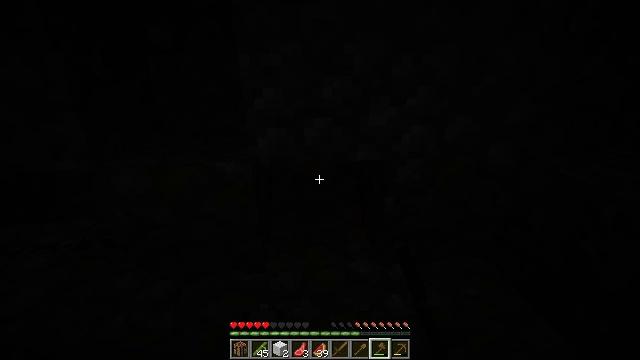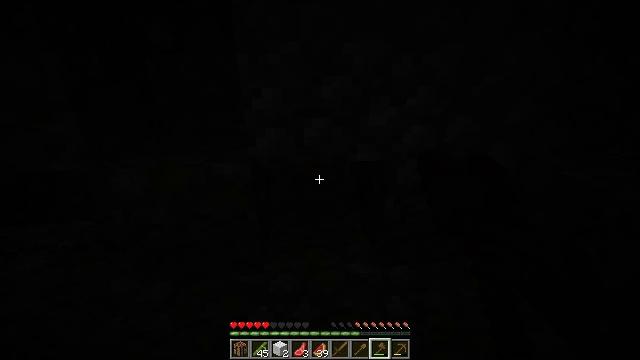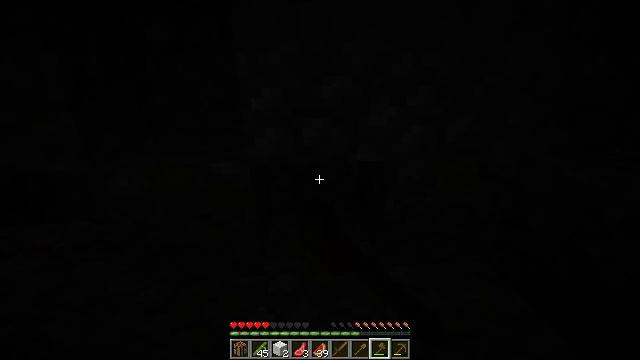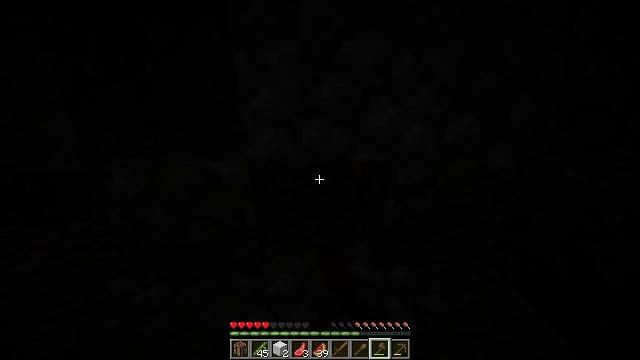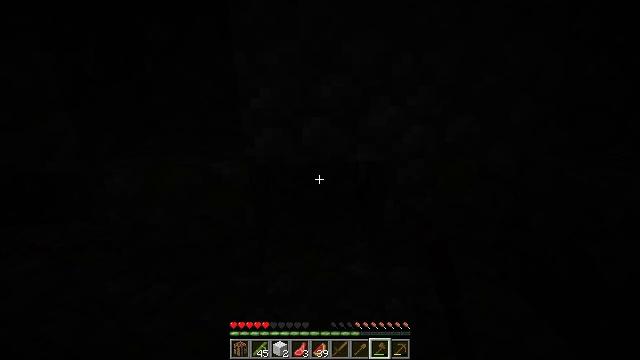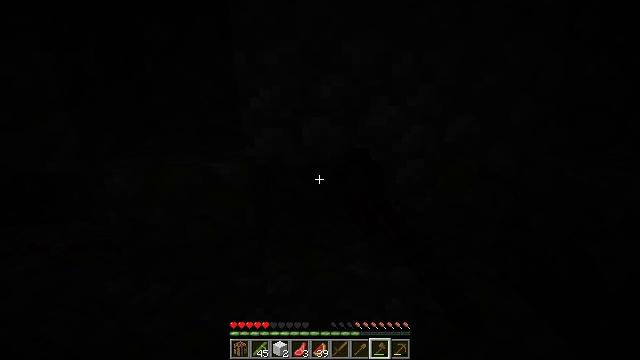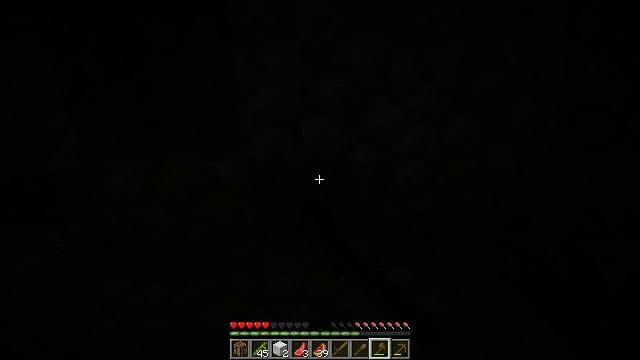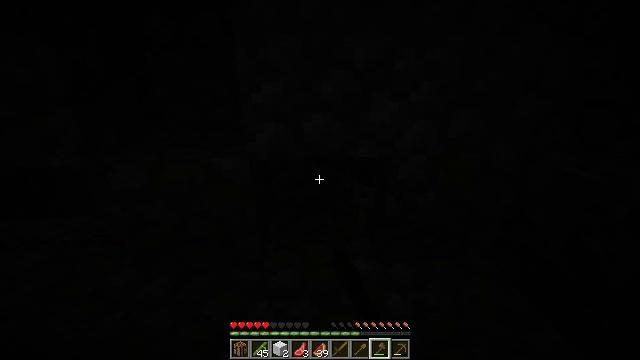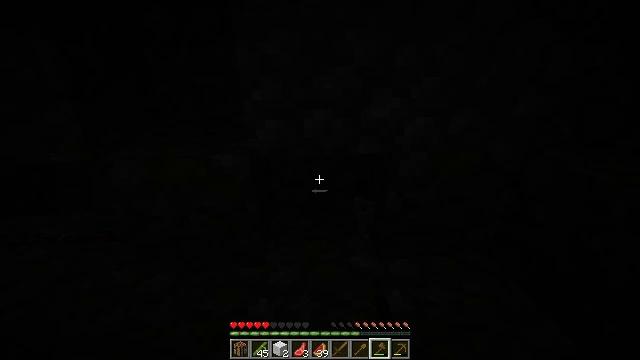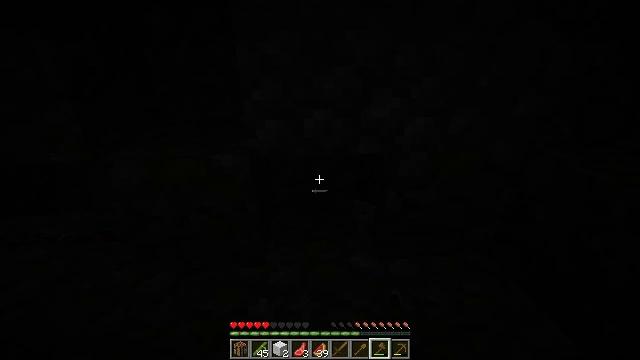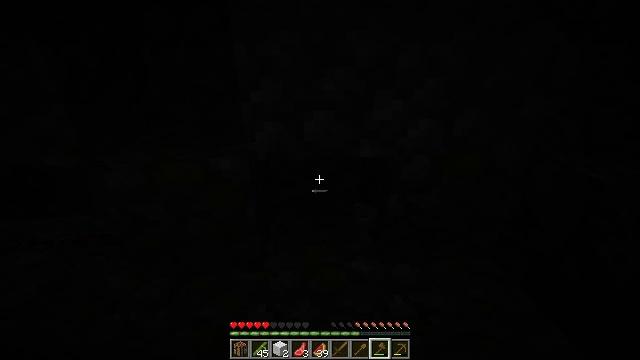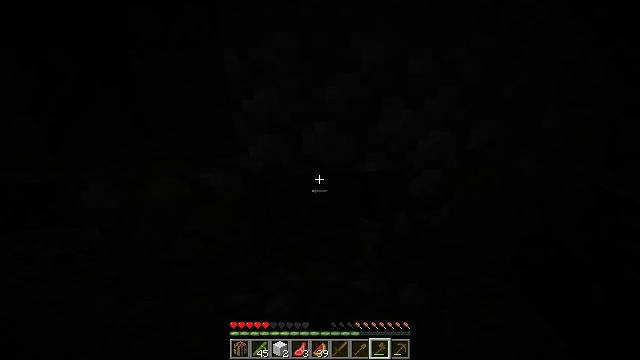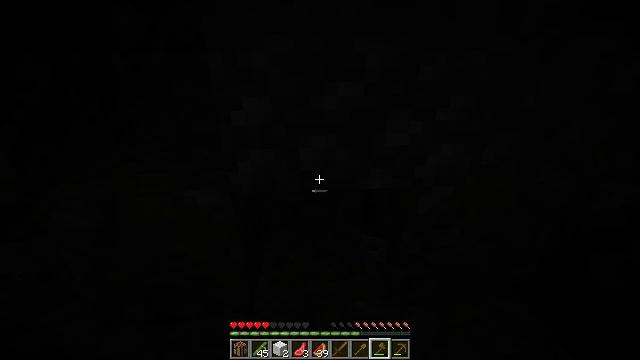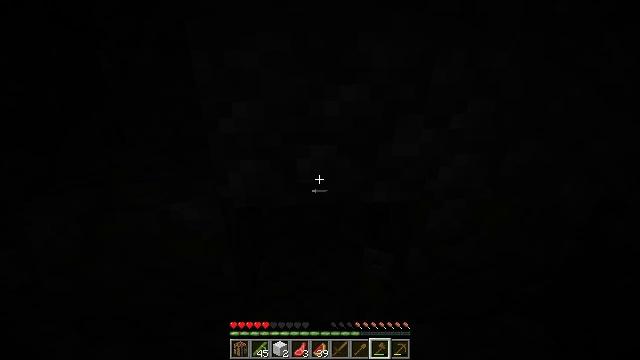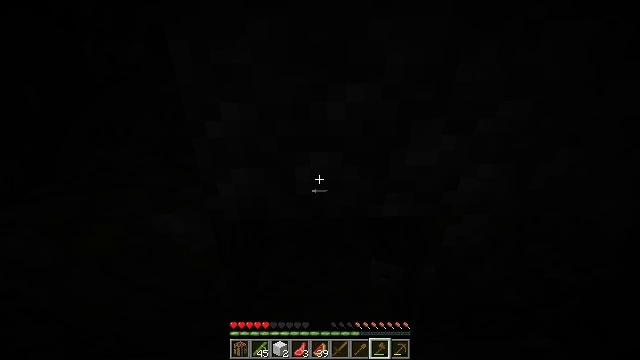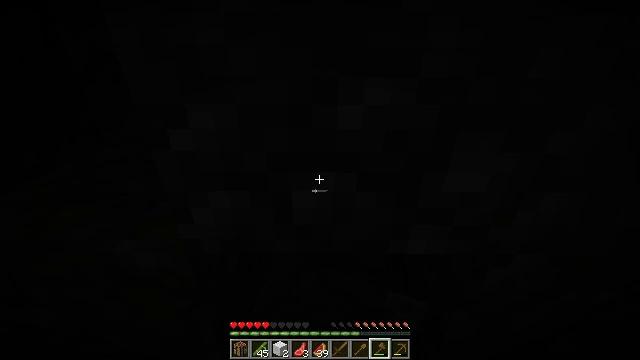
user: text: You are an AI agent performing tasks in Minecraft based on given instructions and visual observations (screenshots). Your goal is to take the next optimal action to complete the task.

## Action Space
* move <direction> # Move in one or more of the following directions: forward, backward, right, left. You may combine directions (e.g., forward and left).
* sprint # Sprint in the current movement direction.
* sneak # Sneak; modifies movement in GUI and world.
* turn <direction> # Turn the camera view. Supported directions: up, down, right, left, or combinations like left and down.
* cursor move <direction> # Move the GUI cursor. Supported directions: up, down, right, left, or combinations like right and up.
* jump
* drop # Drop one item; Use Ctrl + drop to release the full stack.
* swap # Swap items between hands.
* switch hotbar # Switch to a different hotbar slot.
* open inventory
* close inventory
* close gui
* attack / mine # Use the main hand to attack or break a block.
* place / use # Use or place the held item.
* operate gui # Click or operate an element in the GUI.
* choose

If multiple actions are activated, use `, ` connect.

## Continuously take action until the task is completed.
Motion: motion action
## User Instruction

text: Retrieve the redstone wire by breaking it.
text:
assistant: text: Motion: attack / mine
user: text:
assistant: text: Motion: attack / mine
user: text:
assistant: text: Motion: attack / mine
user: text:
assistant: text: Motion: attack / mine
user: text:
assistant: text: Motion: attack / mine
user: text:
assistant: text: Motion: attack / mine
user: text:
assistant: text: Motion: attack / mine
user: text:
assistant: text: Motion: no_op
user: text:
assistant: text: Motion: no_op
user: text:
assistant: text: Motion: move forward
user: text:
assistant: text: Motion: move forward
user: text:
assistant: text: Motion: move forward
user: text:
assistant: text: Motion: move forward
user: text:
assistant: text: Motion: move forward, turn left and down
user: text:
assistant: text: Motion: move forward, turn left and down
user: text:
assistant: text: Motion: move forward, turn left and down
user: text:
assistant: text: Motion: move forward and move right, turn left and down
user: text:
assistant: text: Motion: move forward and move right, turn left and down
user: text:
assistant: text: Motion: move forward and move right, turn left and down
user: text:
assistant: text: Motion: move right, turn left
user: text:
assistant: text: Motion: move left, turn left
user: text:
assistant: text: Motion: move left
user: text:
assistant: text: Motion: move left, turn right
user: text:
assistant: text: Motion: move forward and move left, turn right
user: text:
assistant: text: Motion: move forward and move left, turn right
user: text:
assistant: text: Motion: move forward and move left, turn right and down
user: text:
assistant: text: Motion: move forward and move left, turn right and down
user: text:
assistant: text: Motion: move forward and move left, turn right
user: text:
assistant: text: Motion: move forward and move left, turn right and up
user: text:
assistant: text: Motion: move left, turn right and up